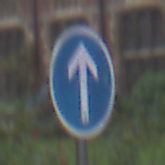
Verkehrszeichen: VorgeschriebeneFahrtrichtungGeradeaus
Umgebung: Outdoor, Urban
Tageszeit: Midday
Wetter: Overcast
Licht: Natural
Jahreszeit: NotSpecified
Kontrast: LowContrast